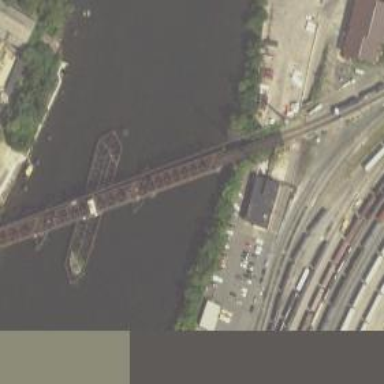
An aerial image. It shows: Truss bridge structure.